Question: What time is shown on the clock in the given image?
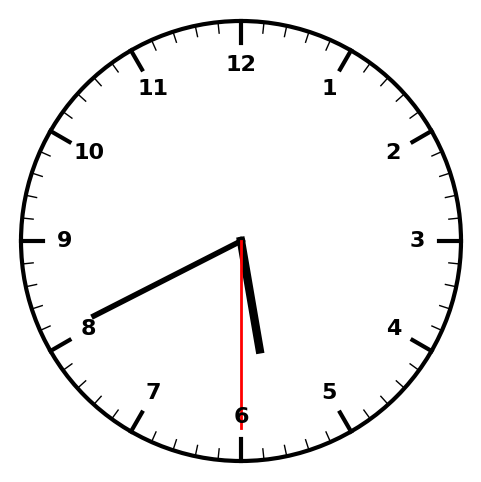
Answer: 05:40:30